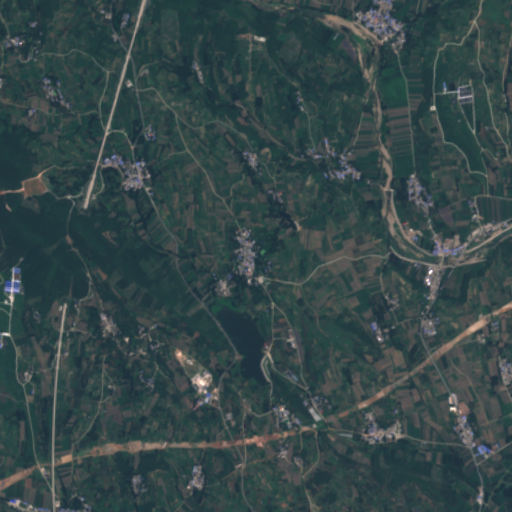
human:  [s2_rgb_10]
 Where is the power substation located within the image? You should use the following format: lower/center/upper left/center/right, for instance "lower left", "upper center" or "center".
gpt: The power substation is located in the lower center of the image.
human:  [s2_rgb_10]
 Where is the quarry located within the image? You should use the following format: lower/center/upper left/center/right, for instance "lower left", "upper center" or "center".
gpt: The quarry is located in the upper left of the image.
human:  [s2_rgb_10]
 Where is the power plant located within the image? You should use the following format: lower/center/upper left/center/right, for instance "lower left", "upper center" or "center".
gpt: There is no power plant in the image.